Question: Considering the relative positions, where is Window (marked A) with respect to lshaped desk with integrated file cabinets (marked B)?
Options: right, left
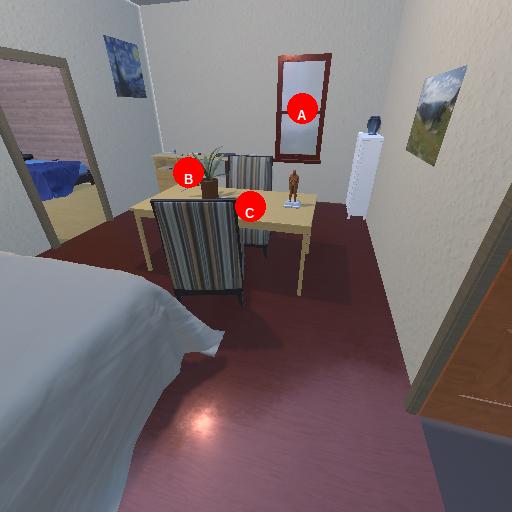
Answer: right